Field crop: tomato
Growth stage: 1
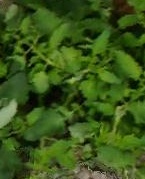
Species: tomato